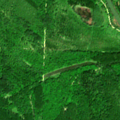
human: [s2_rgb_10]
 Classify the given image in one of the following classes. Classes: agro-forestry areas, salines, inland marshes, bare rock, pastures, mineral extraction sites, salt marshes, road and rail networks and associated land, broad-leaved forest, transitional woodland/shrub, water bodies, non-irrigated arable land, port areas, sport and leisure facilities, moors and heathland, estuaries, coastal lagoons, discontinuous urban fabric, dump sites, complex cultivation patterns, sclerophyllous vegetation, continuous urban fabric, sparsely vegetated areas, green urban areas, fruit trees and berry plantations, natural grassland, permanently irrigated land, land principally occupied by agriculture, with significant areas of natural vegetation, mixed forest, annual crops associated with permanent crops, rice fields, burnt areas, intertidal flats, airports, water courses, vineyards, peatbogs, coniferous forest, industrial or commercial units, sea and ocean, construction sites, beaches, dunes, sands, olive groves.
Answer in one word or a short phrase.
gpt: broad-leaved forest, transitional woodland/shrub, water courses